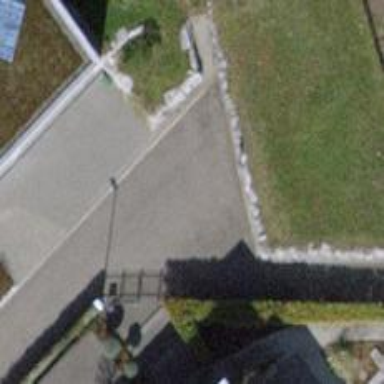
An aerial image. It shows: Turning circle on the road.